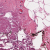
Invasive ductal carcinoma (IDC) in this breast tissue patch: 0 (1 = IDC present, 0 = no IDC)